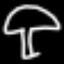
Label: mushroom